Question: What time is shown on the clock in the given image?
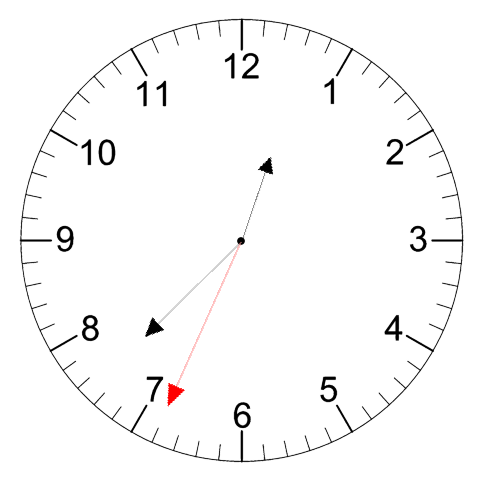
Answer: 12:37:34